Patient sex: F
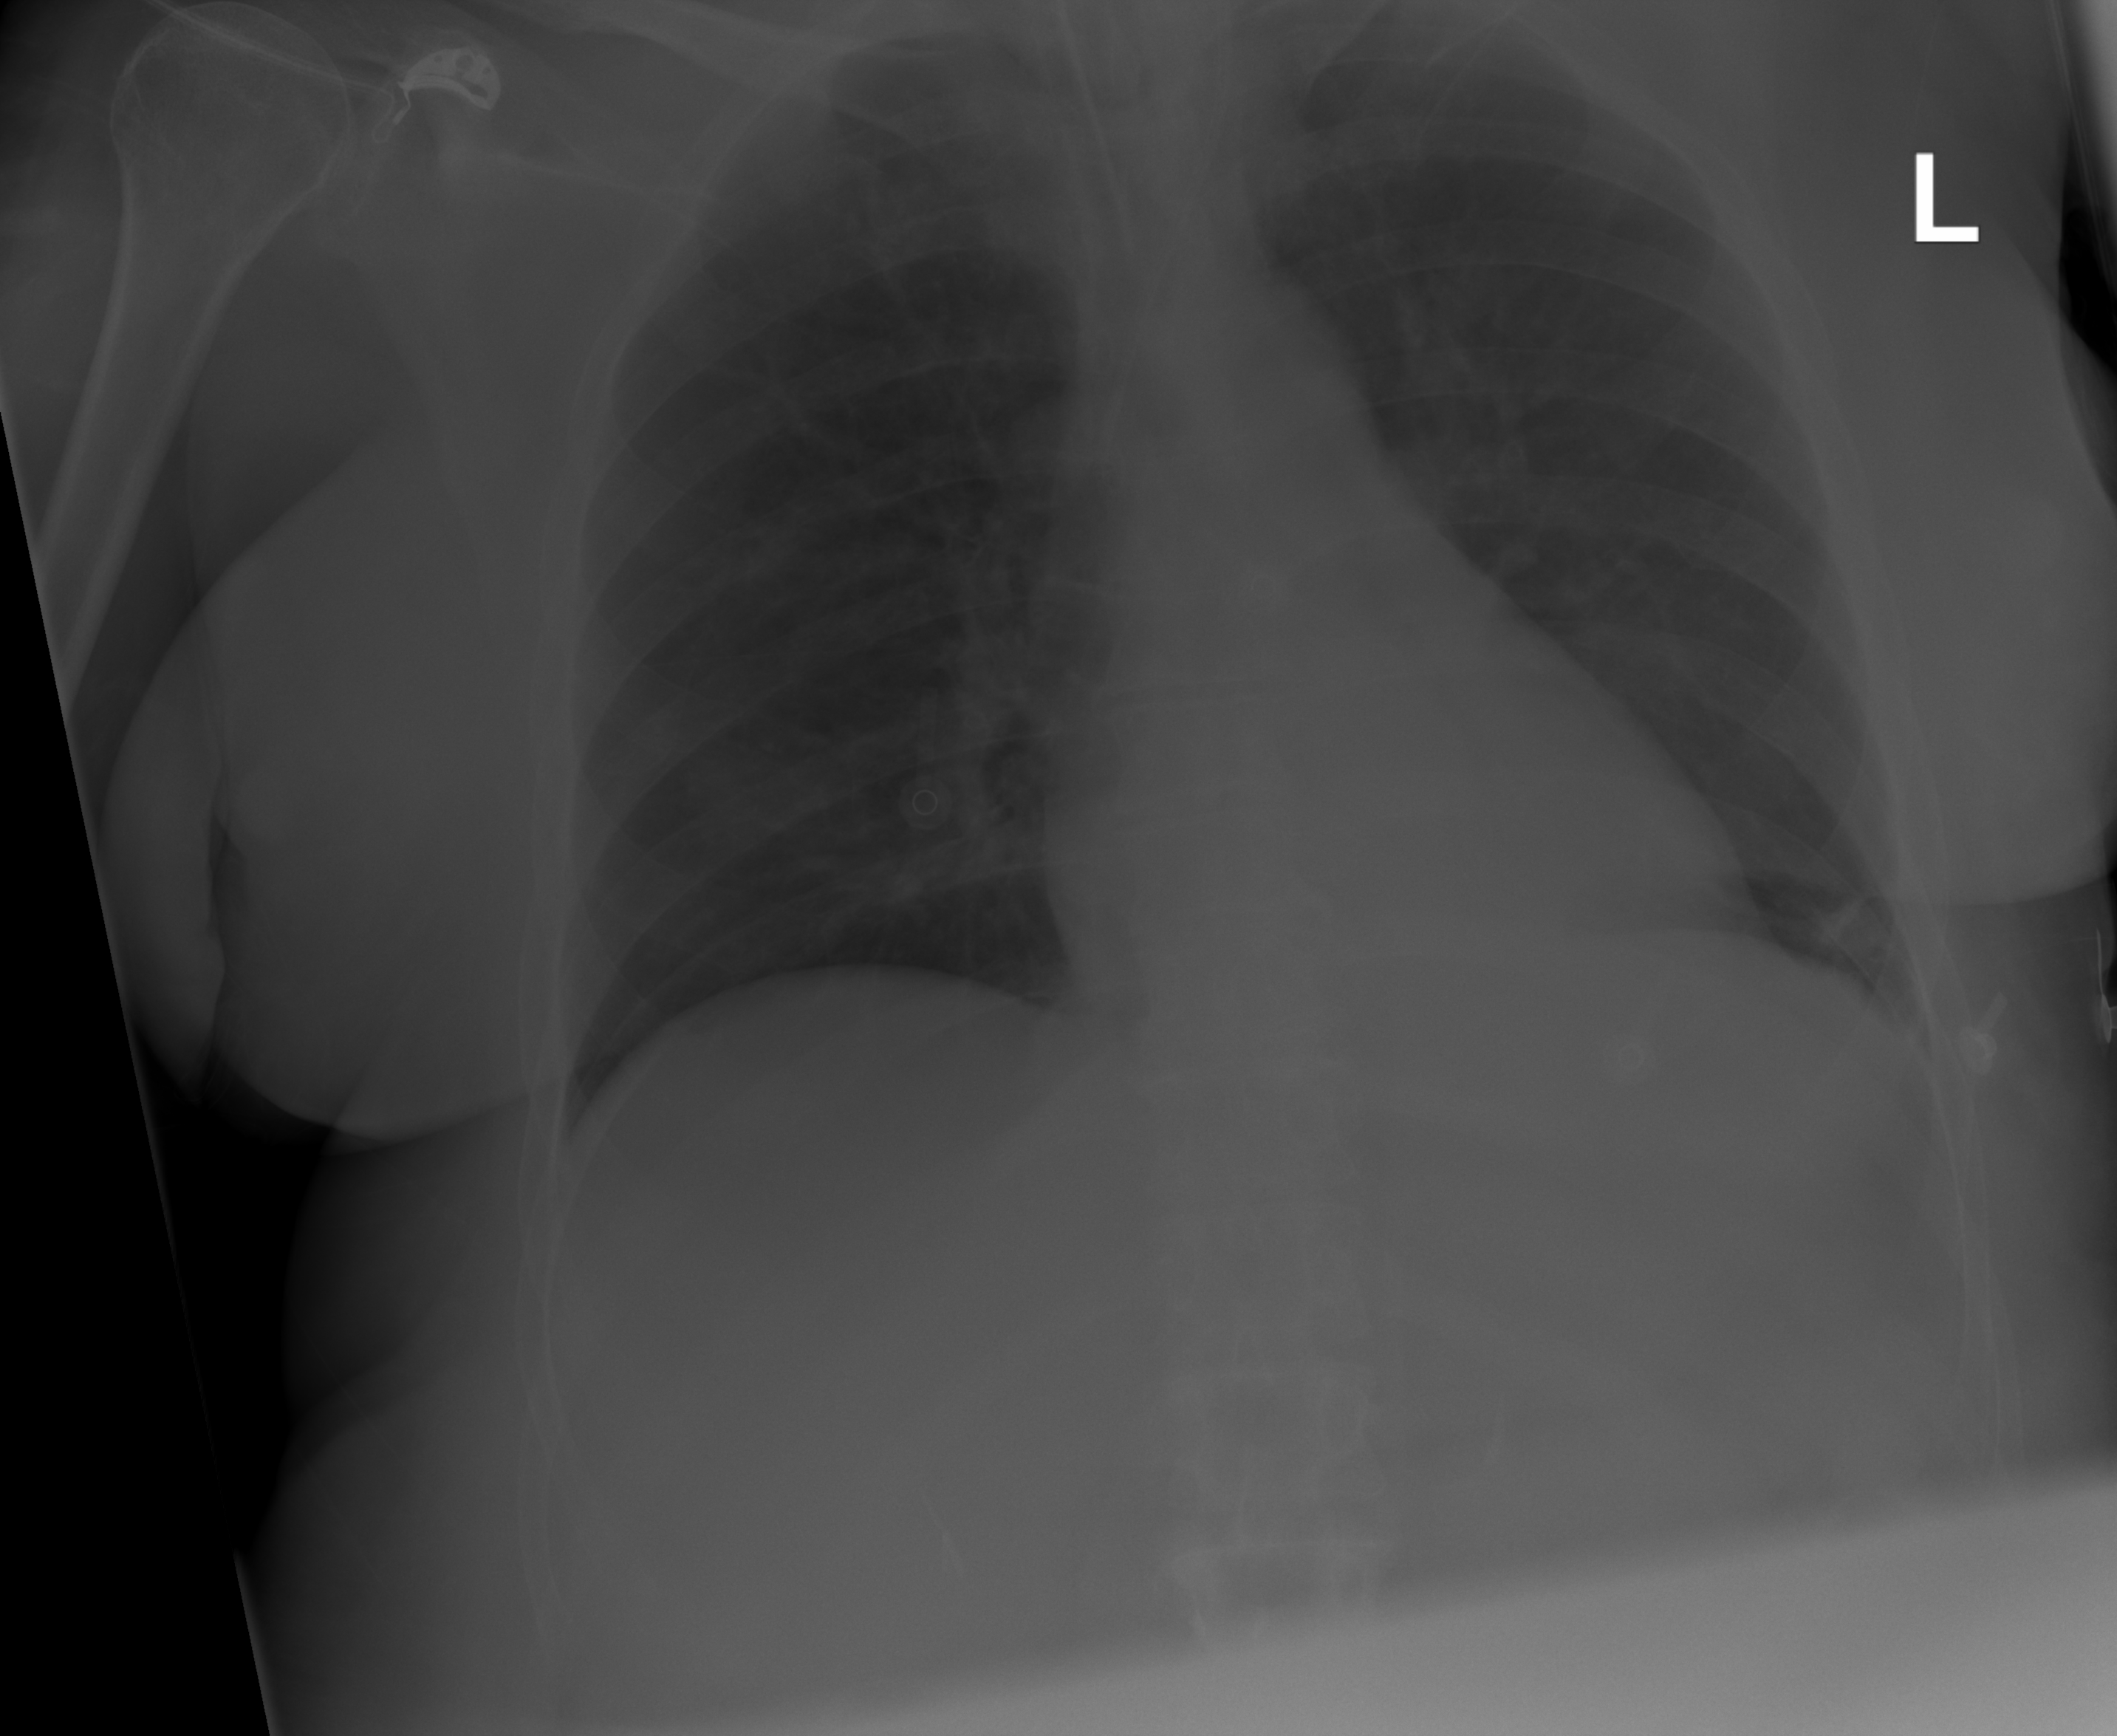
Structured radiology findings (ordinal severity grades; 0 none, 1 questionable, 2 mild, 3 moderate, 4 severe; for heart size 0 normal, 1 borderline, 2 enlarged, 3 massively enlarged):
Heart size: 0
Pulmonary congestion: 0
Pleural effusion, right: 0
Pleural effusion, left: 0
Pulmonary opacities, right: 0
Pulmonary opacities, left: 0
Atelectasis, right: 0
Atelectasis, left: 2